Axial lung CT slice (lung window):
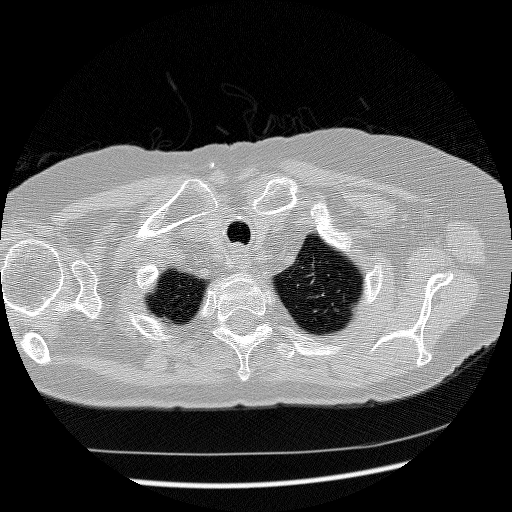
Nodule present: no